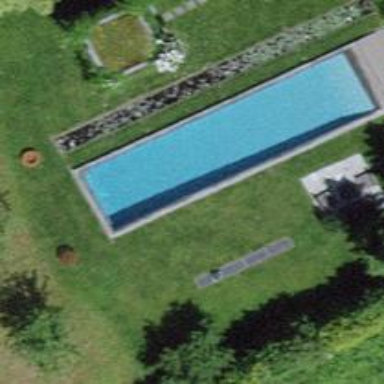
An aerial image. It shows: Swimming pool located in leisure land.